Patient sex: M
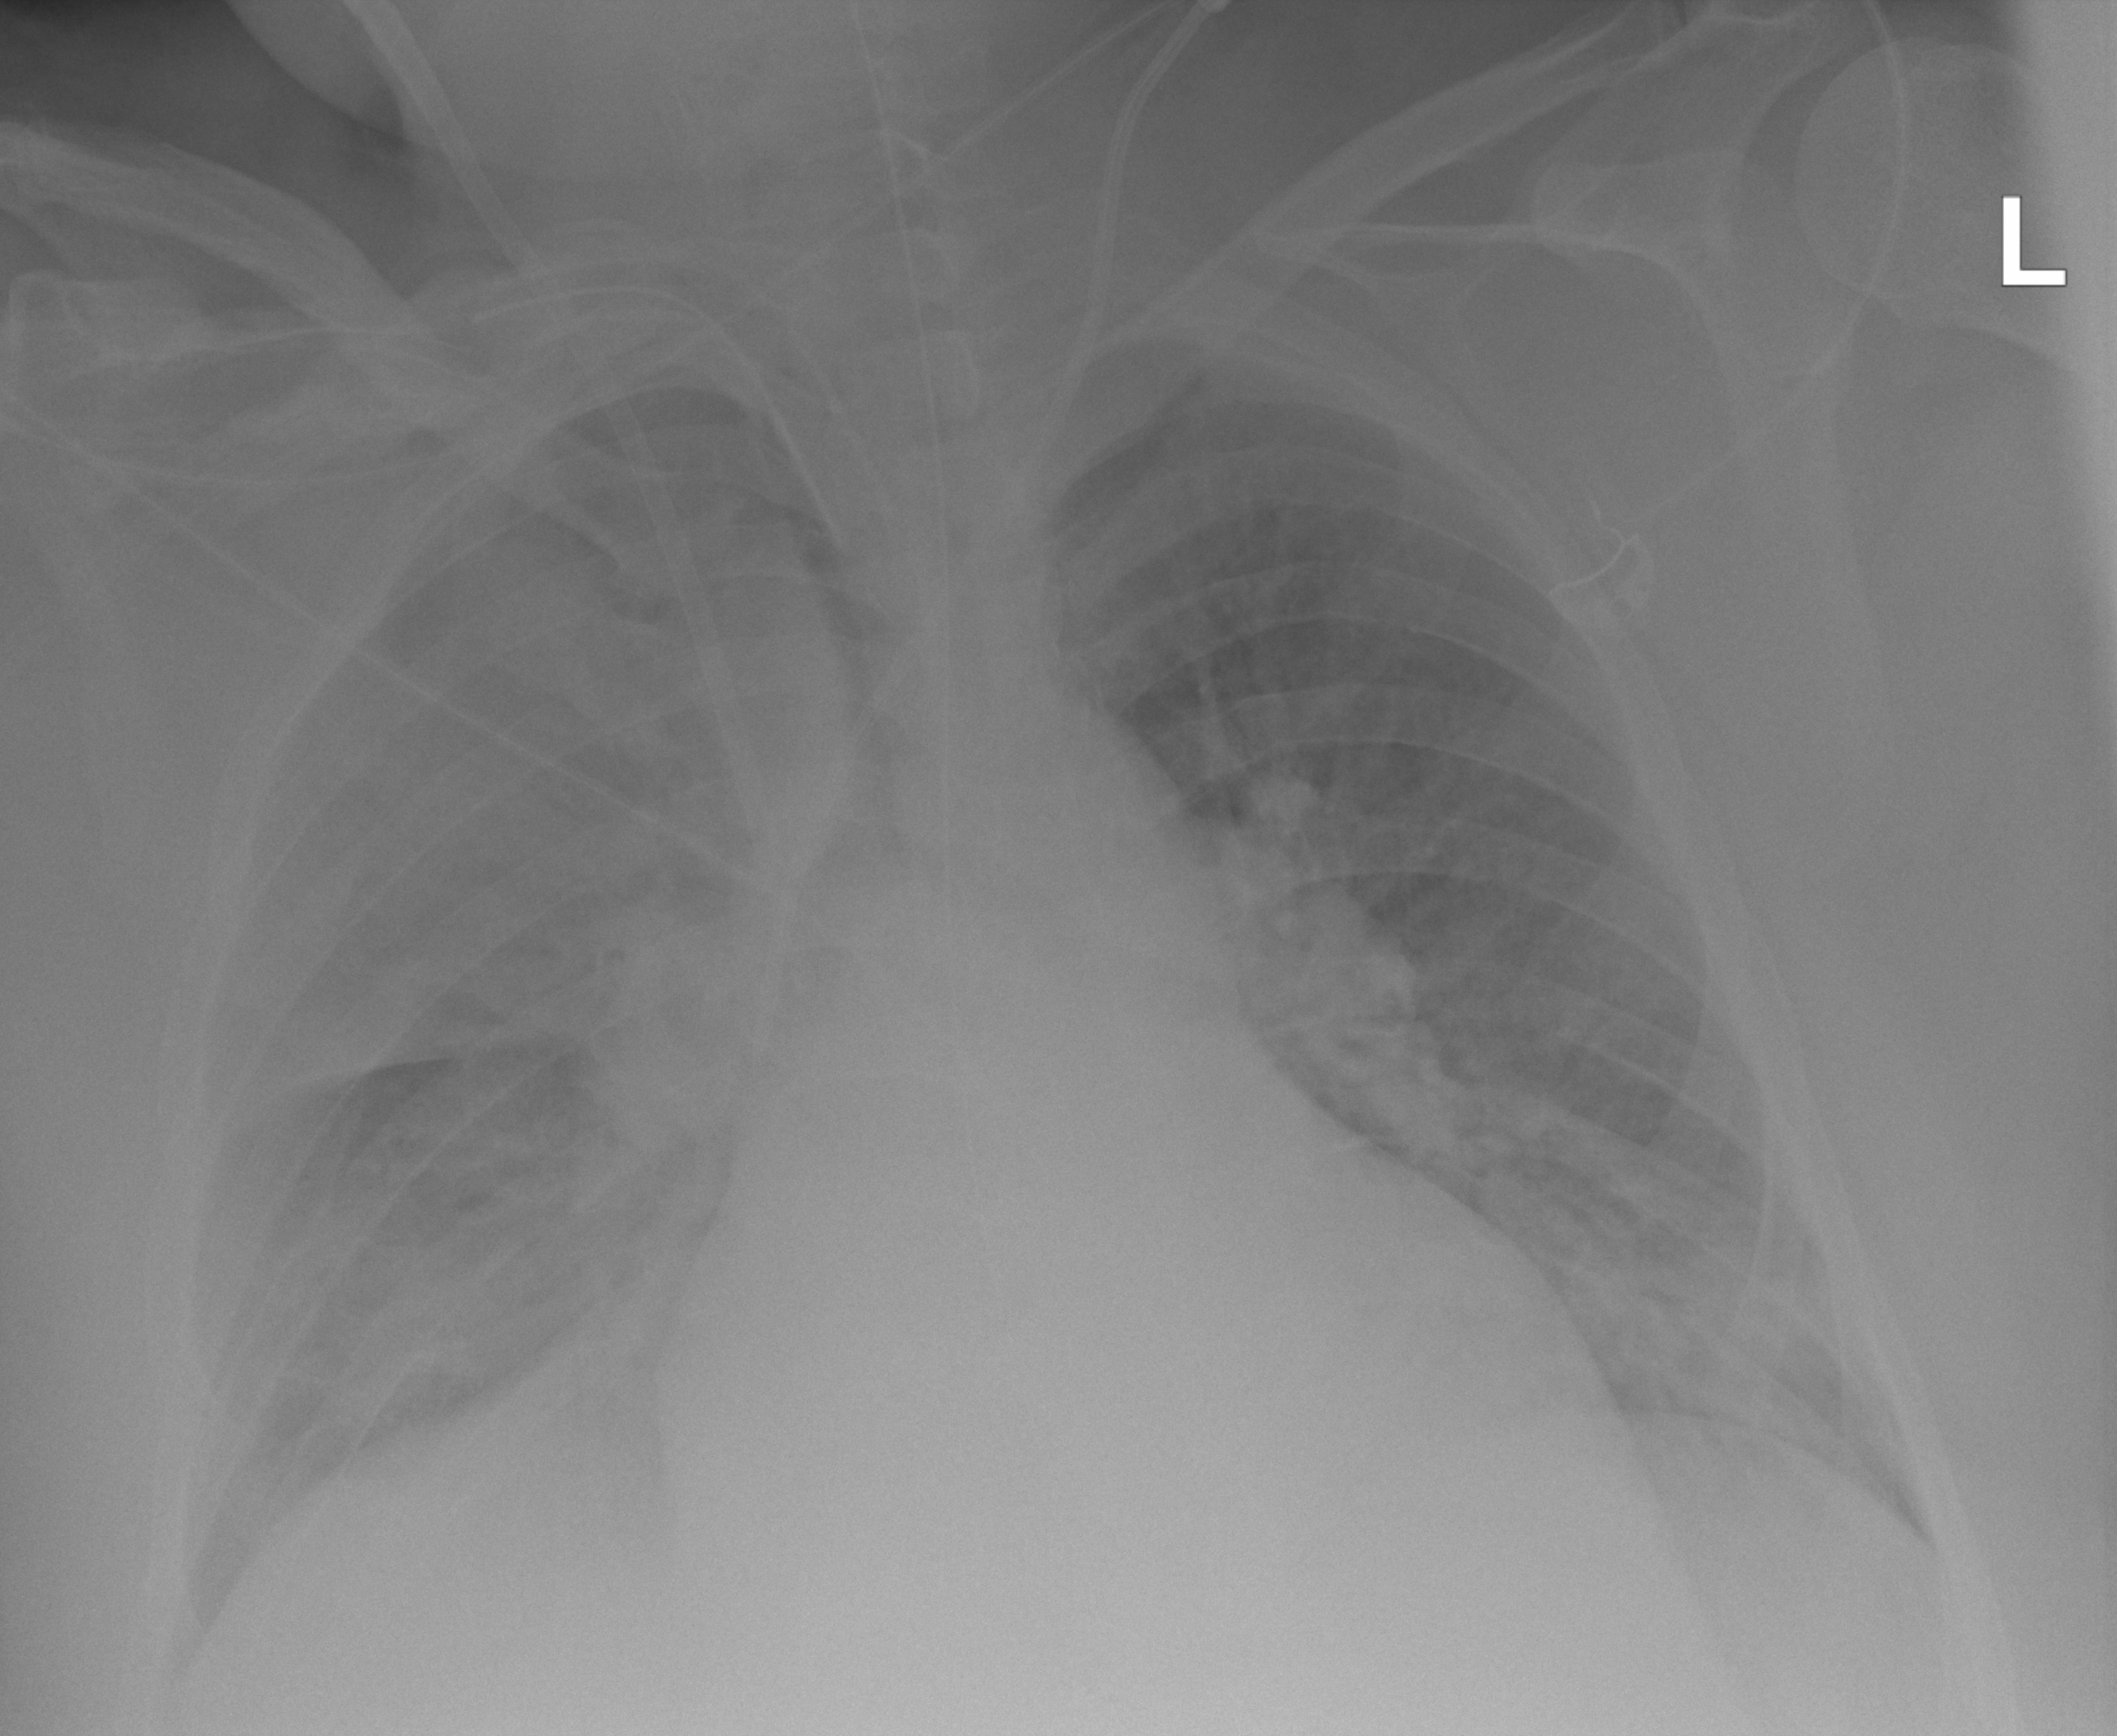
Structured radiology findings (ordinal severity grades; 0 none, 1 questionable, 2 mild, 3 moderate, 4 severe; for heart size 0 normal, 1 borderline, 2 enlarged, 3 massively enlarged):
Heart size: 2
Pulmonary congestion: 2
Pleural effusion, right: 2
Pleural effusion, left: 2
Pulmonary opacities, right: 3
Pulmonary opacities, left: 3
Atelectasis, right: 3
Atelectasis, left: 3